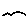
Label: bird